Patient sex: F
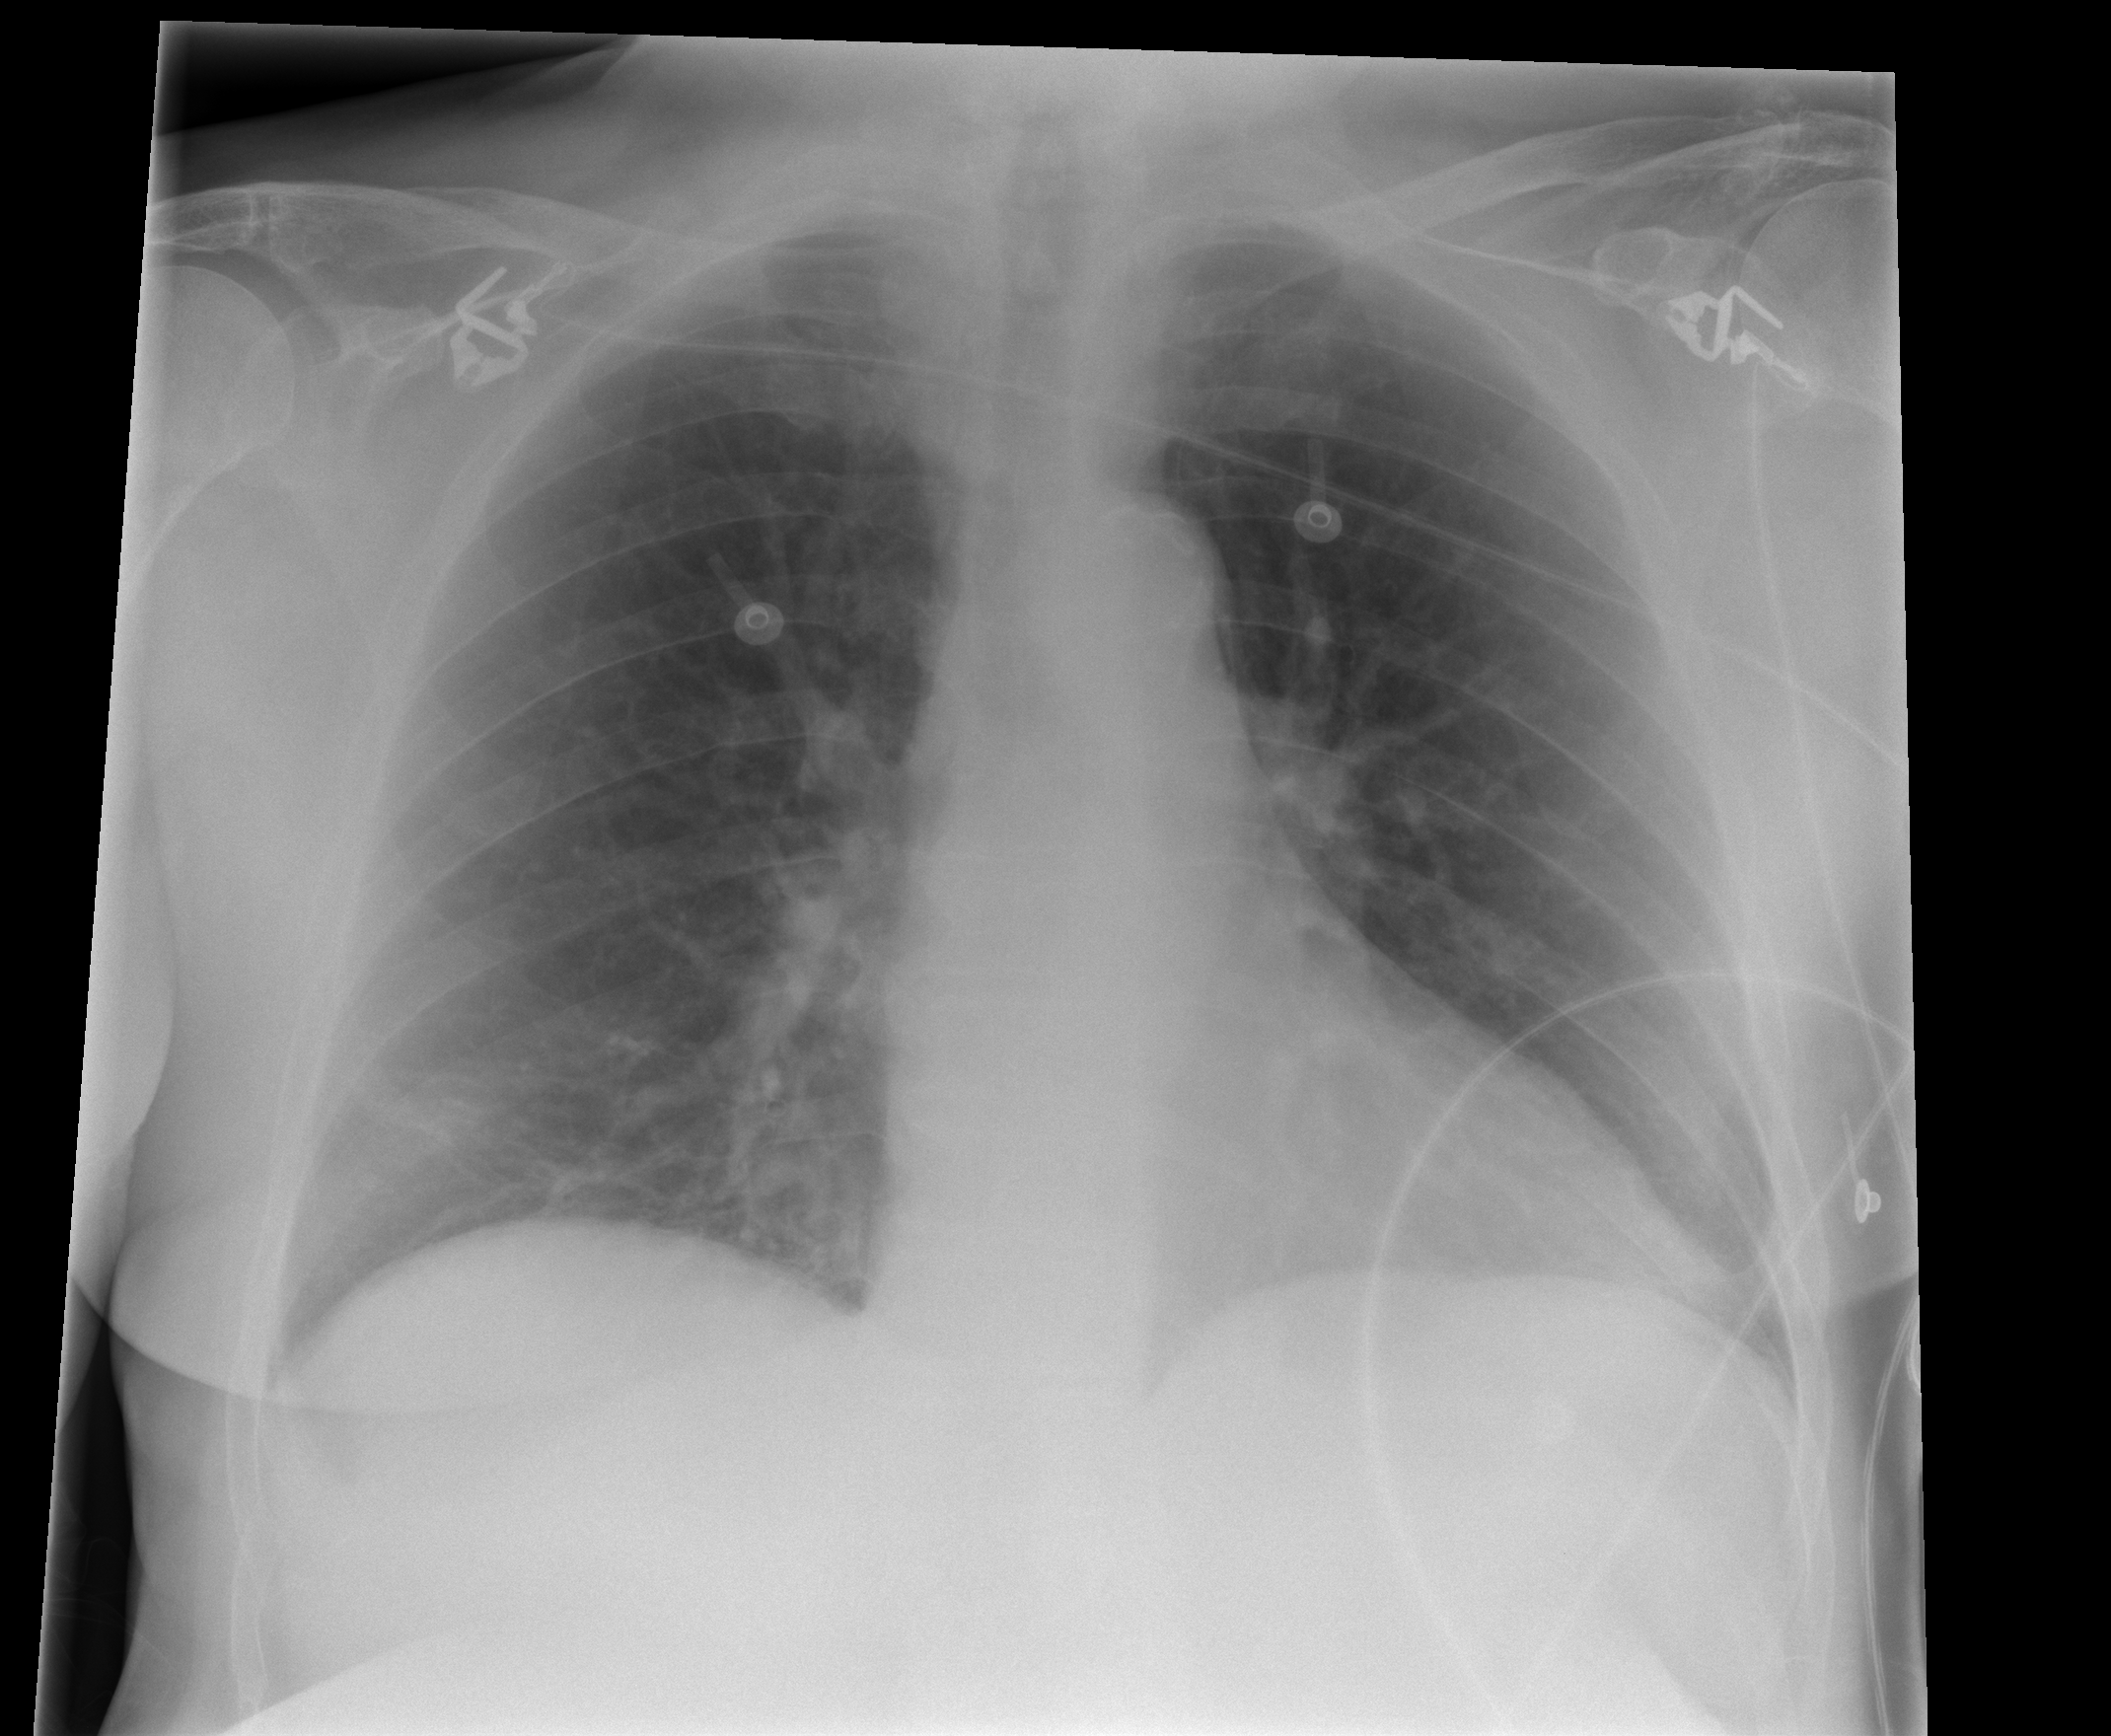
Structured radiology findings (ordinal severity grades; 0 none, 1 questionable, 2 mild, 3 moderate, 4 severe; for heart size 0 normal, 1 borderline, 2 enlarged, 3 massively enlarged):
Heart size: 1
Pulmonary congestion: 0
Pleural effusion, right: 0
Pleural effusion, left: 0
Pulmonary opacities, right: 0
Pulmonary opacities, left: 0
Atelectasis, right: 2
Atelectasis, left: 0